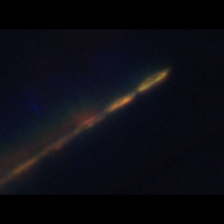
Taxon: Psuedo-nitzschia
Group: Diatoms